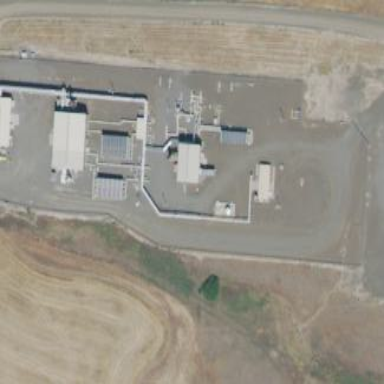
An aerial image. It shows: Compression substation.